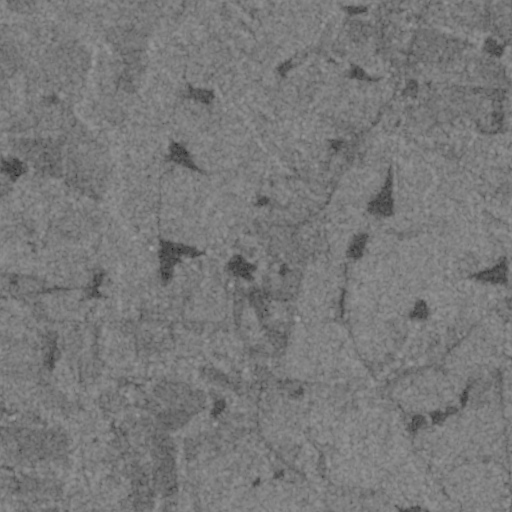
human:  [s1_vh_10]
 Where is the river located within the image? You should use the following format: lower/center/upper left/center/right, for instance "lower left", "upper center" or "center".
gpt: The river is located in the left of the image.
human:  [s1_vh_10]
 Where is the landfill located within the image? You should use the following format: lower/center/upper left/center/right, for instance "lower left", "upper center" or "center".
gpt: There is no landfill in the image.

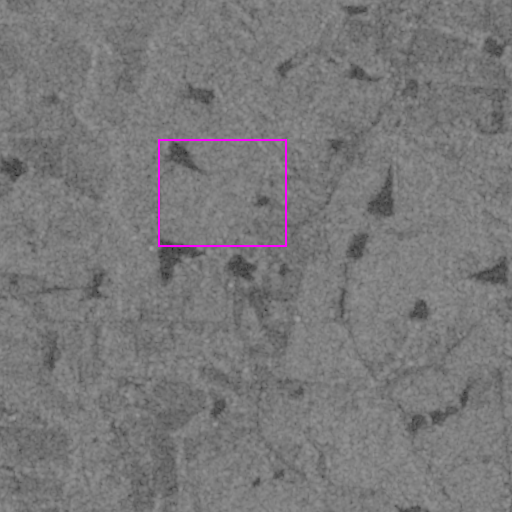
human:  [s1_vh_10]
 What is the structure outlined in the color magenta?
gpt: The structure outlined in magenta is a crop field.
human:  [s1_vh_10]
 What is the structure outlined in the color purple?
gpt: There is no purple outline.